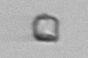
Label: detritus_transparent